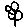
Label: flower